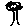
Label: tree